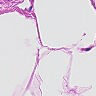
Metastatic tissue present: no